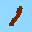
Label: 1